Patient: sex M, age 64
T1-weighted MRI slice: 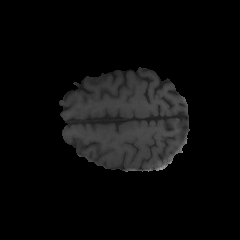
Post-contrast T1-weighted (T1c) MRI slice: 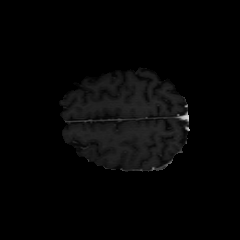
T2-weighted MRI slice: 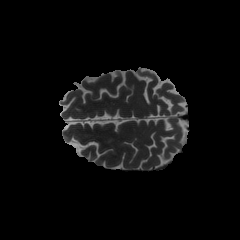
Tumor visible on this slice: no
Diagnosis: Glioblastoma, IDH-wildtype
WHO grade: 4